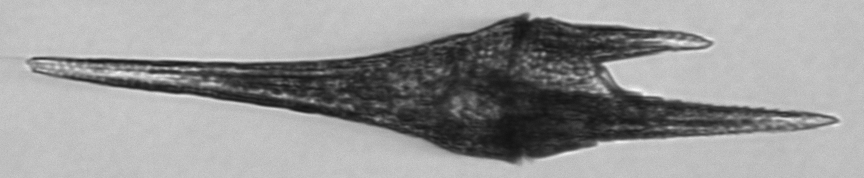
Label: Tripos_furca